Aerial crown-view tile of a tropical tree (Barro Colorado Island, Panama), acquired 20241112:
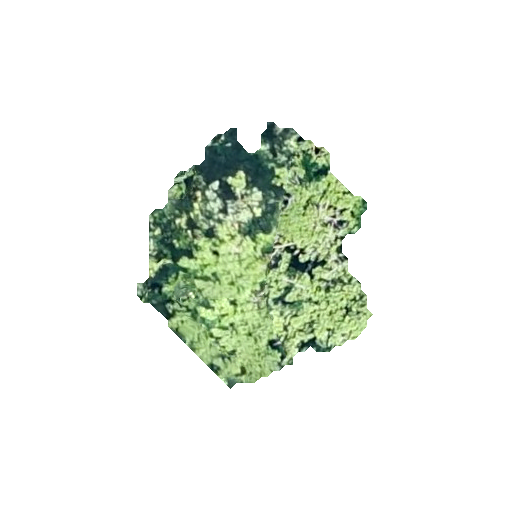
Species: Tabernaemontana arborea
GBIF accepted scientific name: Tabernaemontana arborea
Crown area: 64.041 m²